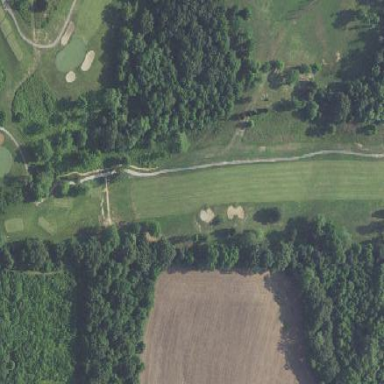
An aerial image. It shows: Rough area in golf course.